Question: I ran a heap dump on my program. When I opened it in the memory analyzer tool, I found that the 'java.lang.ref.Finalizer' for 'org.logicalcobwebs.proxool.ProxyStatement' was taking up a lot of memory. Why is this so?

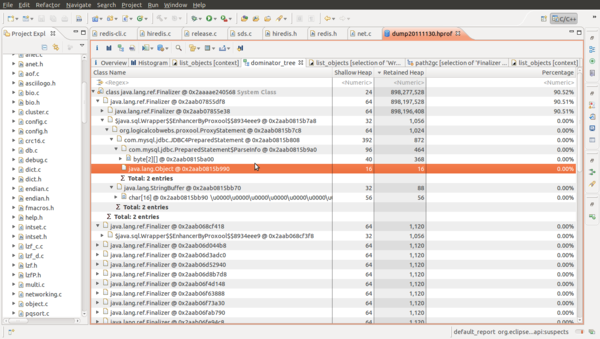
Answer: Some classes implement the 'Object.finalize()' method. Objects which override this method need to called by a background thread call finalizer, and they can't be cleaned up until this happens. If these tasks are short and you don't discard many of these it all works well. However if you are creating lots of these objects and/or their finalizers take a long time, the queue of objects to be finalized builds up. It is possible for this queue to use up all the memory.
The solution is
- - -
The last option is likely to be best for you as you are using an existing library.